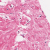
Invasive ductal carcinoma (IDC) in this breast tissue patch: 0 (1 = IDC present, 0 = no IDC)